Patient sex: M
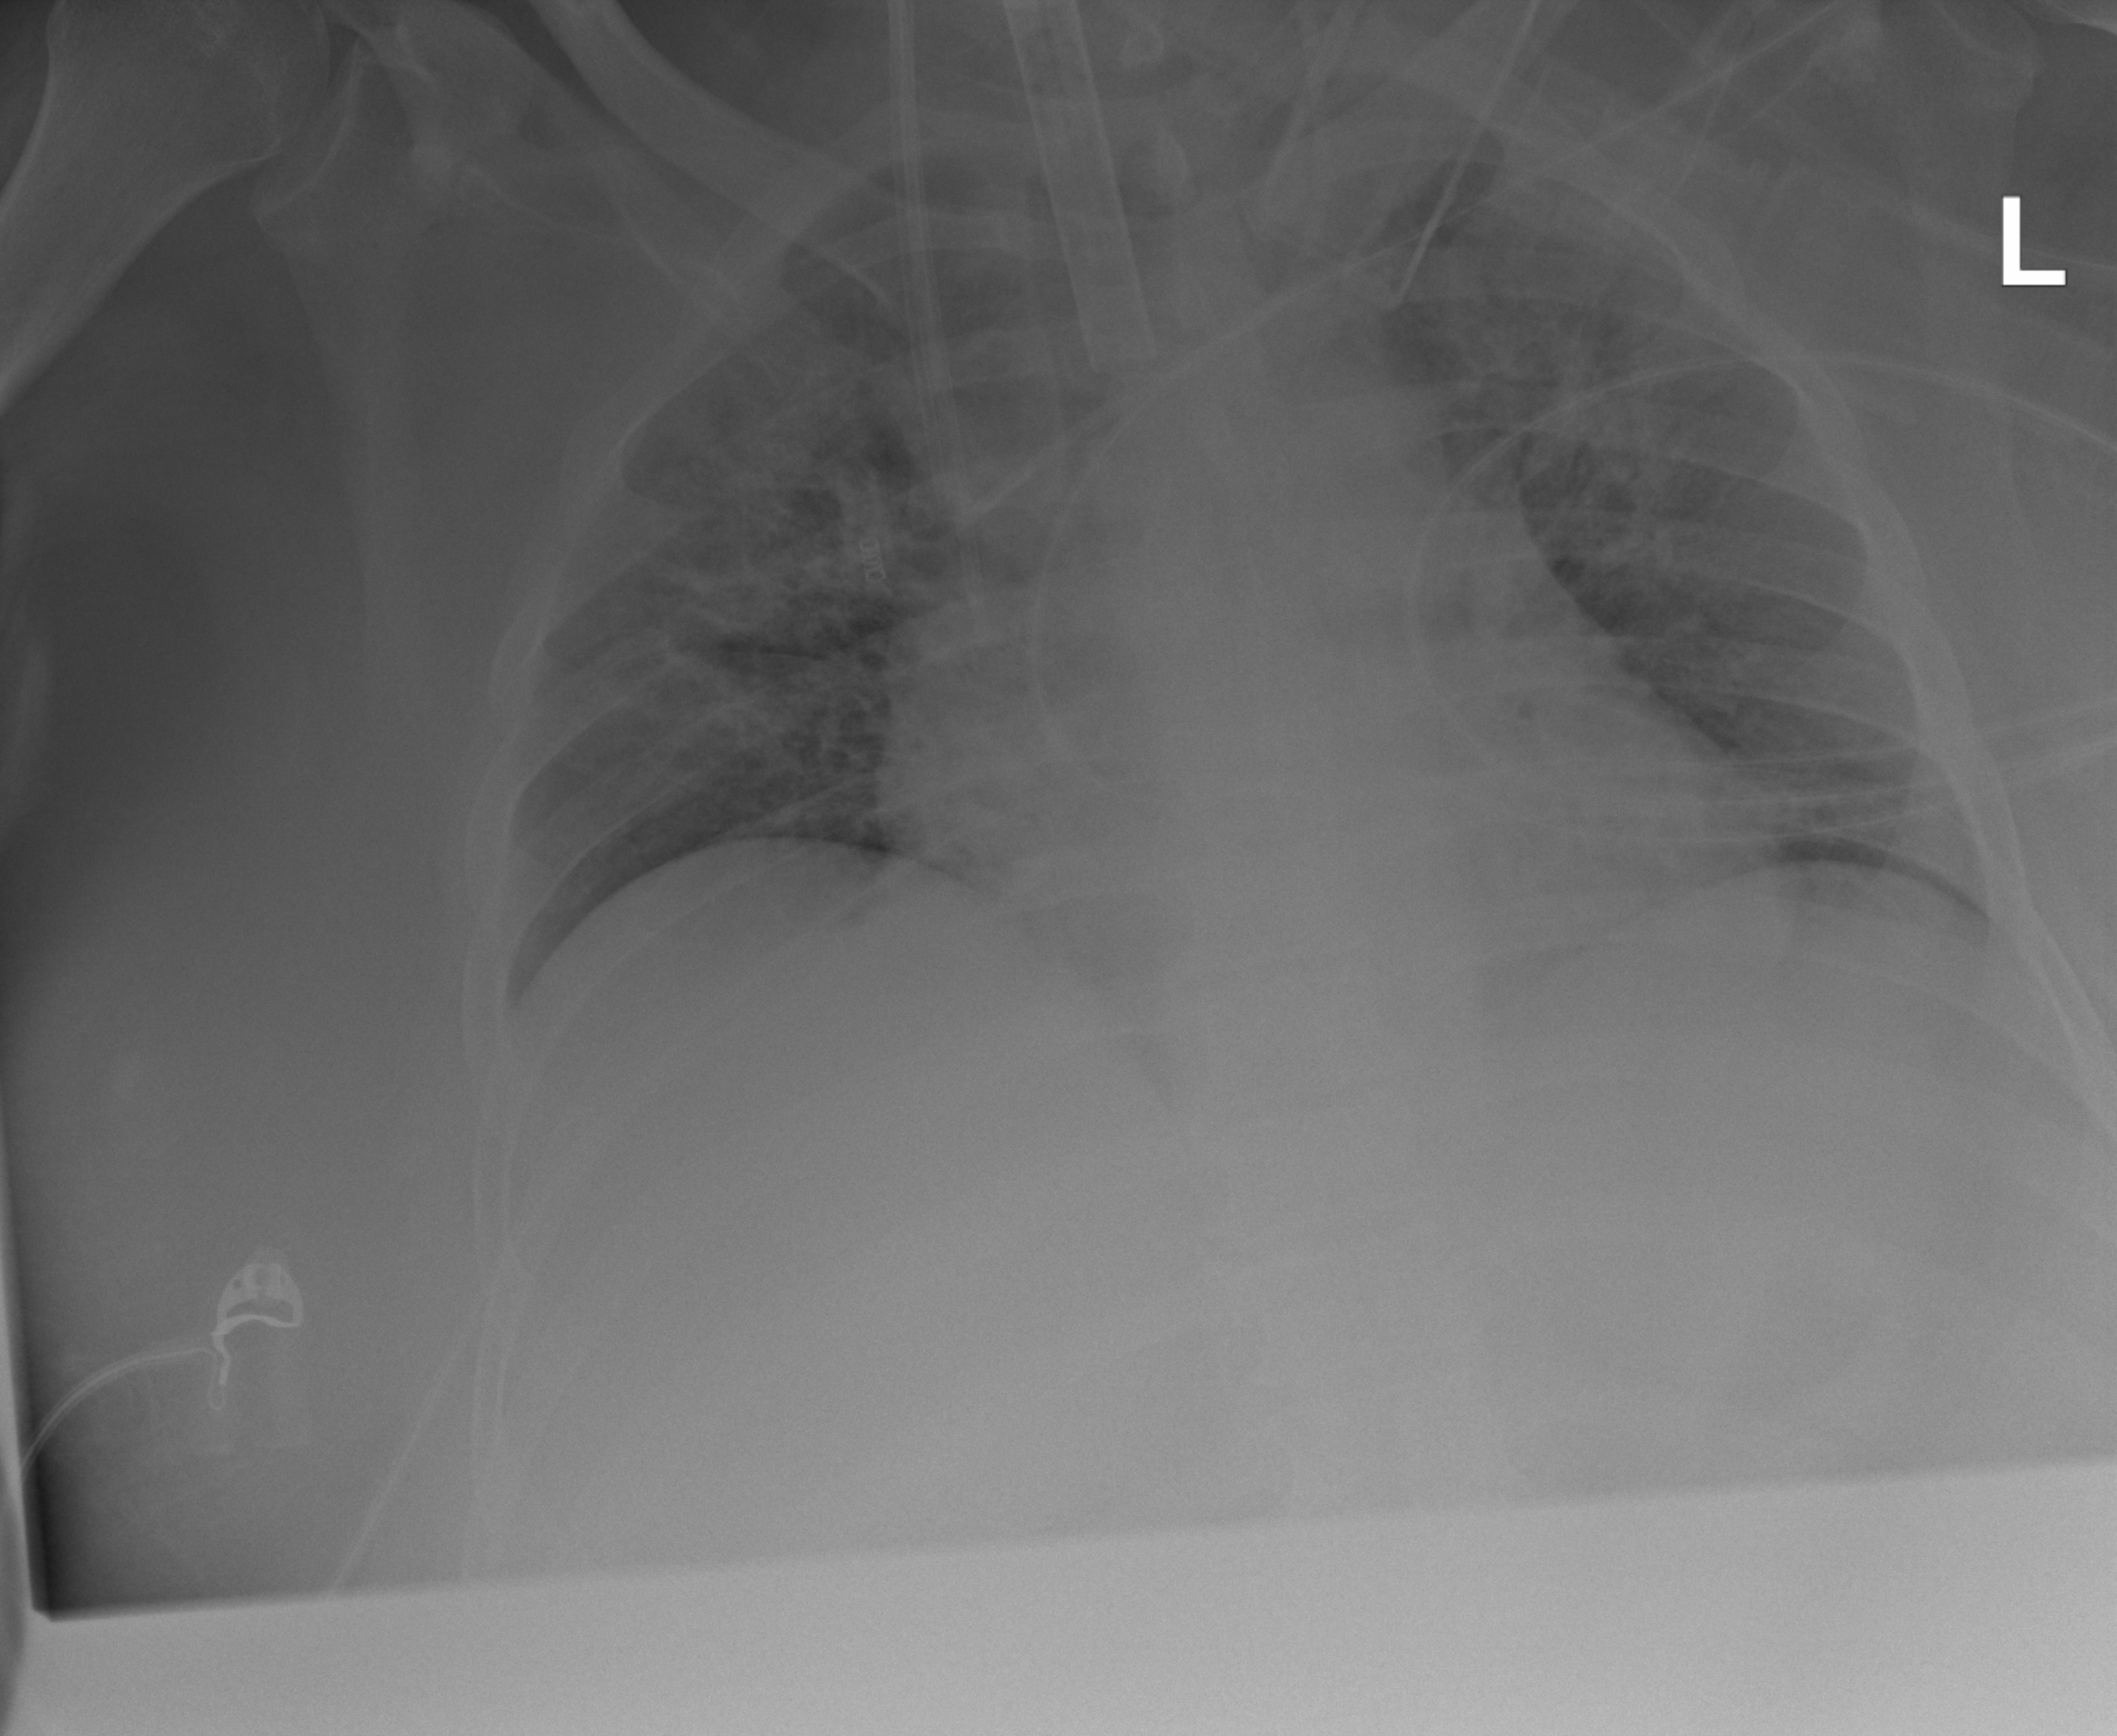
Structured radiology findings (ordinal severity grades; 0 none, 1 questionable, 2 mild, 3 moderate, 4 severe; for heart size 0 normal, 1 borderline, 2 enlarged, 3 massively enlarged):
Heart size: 2
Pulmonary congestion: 1
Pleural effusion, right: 0
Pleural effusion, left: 0
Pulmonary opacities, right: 3
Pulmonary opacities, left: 3
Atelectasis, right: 2
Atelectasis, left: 0